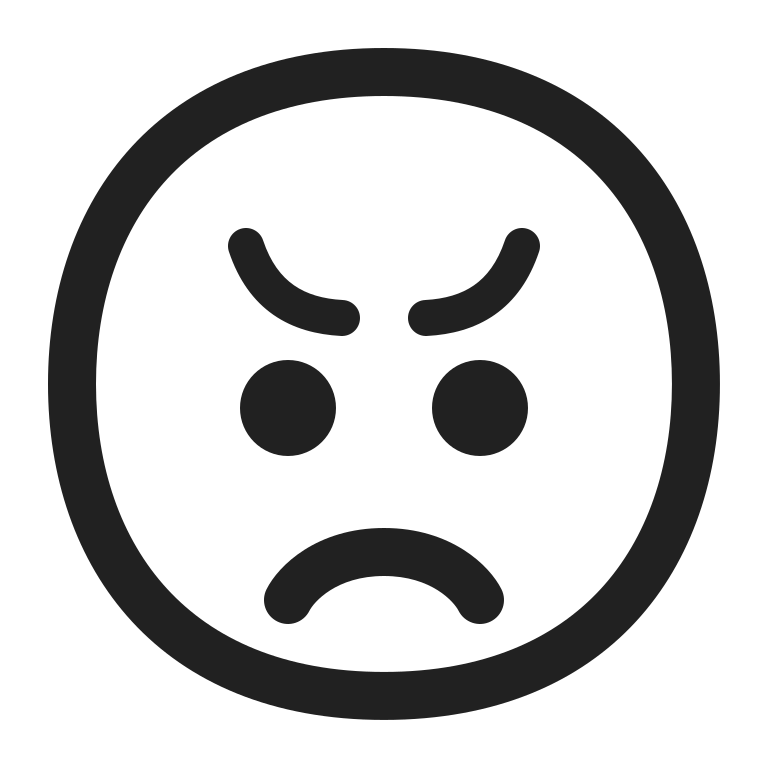
angry face high contrast